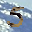
Label: 5